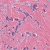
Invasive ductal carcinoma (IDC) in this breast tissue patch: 1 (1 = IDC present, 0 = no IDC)